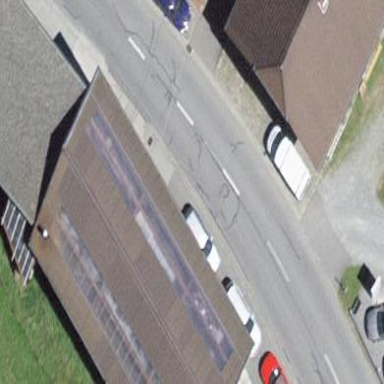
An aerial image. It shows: Building used as car repair shop.